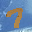
Label: 7